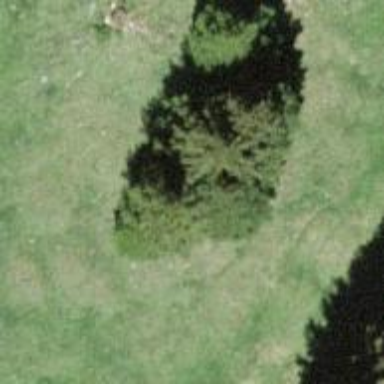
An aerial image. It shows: Needle-leaved tree in natural setting.